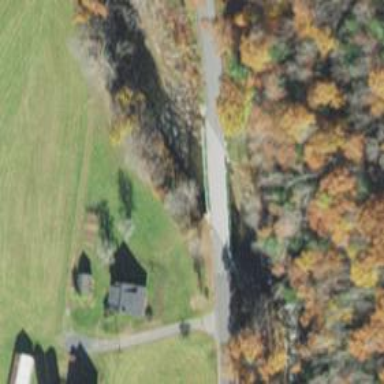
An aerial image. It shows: Secondary road crossing bridge with asphalt surface.